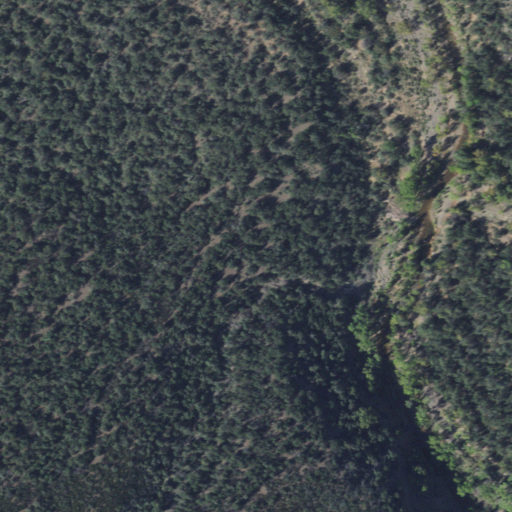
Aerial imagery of valley in Arizona named Buffalo Canyon containing shrub and evergreen forest